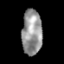
Tissue: lung
Cell type: Epithelial cells
Senescence score: 0.2149
Nuclear area (px): 895
Mean DAPI intensity: 149.453